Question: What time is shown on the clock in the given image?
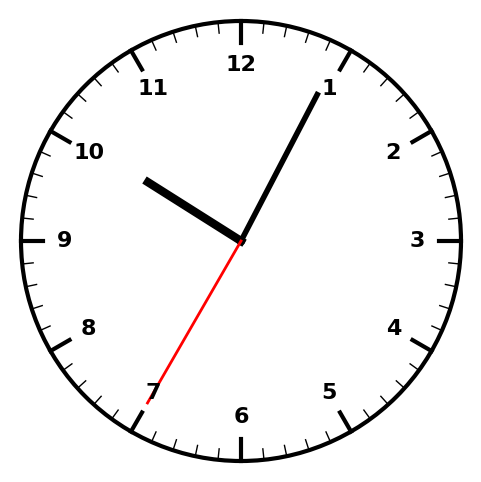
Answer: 10:04:35